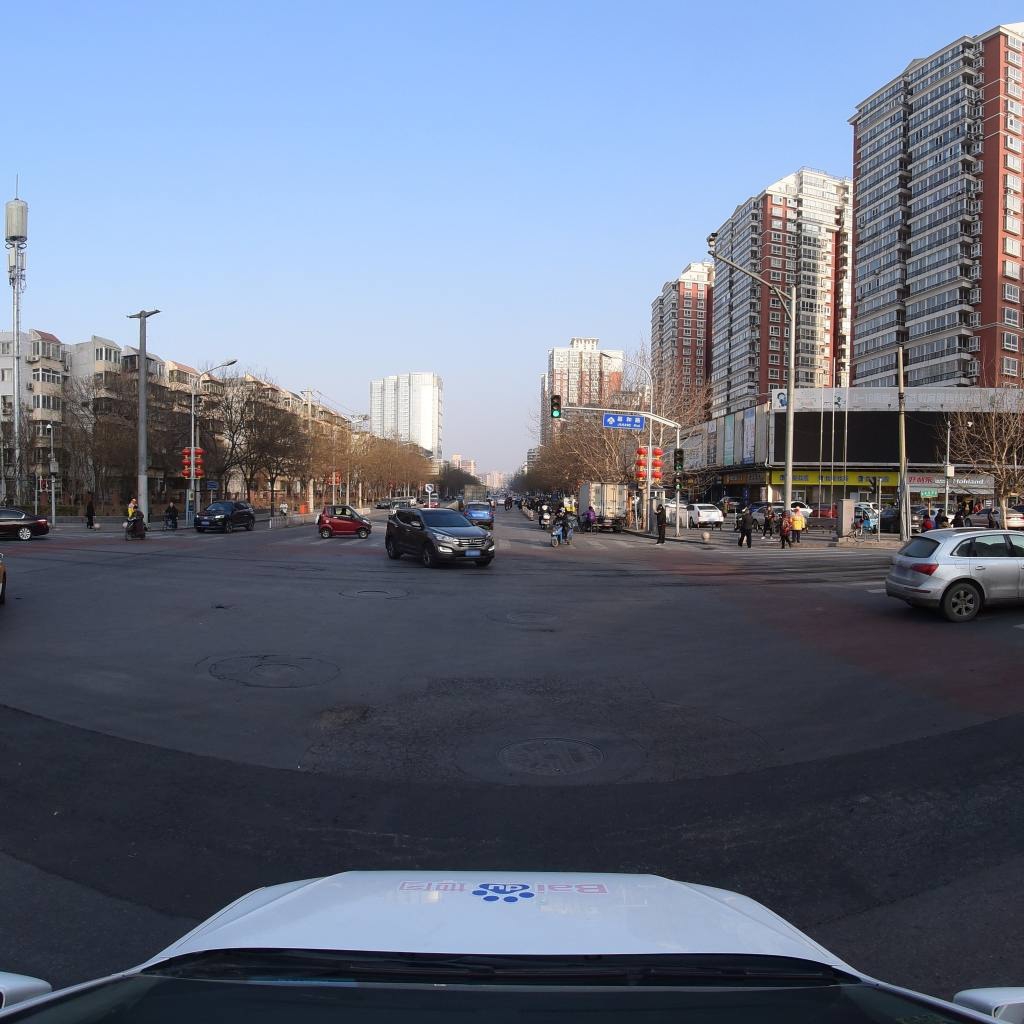
Region: Fengtai
Road damage annotations: alligator crack, pothole, manhole cover, transverse crack, transverse crack, manhole cover, manhole cover, manhole cover, manhole cover